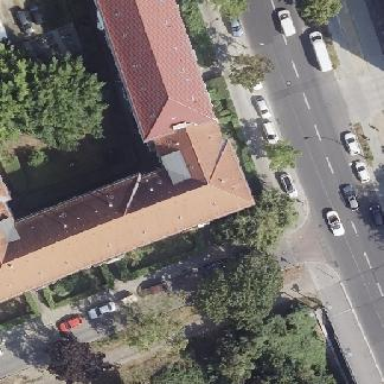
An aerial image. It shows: Gabled roof adorns the apartments building.